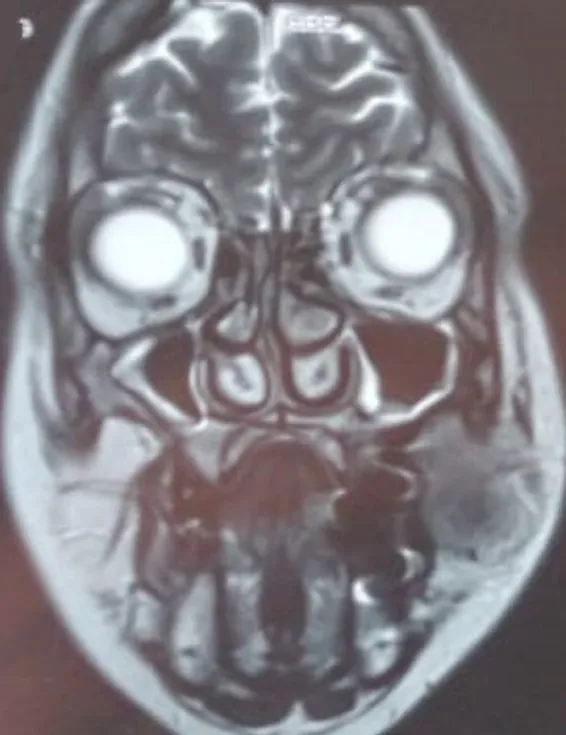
magnetic resonance imaging demonstrating osteolysis and masseter muscle infiltration in Rosai-Dorfman case.
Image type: radiology (mri)